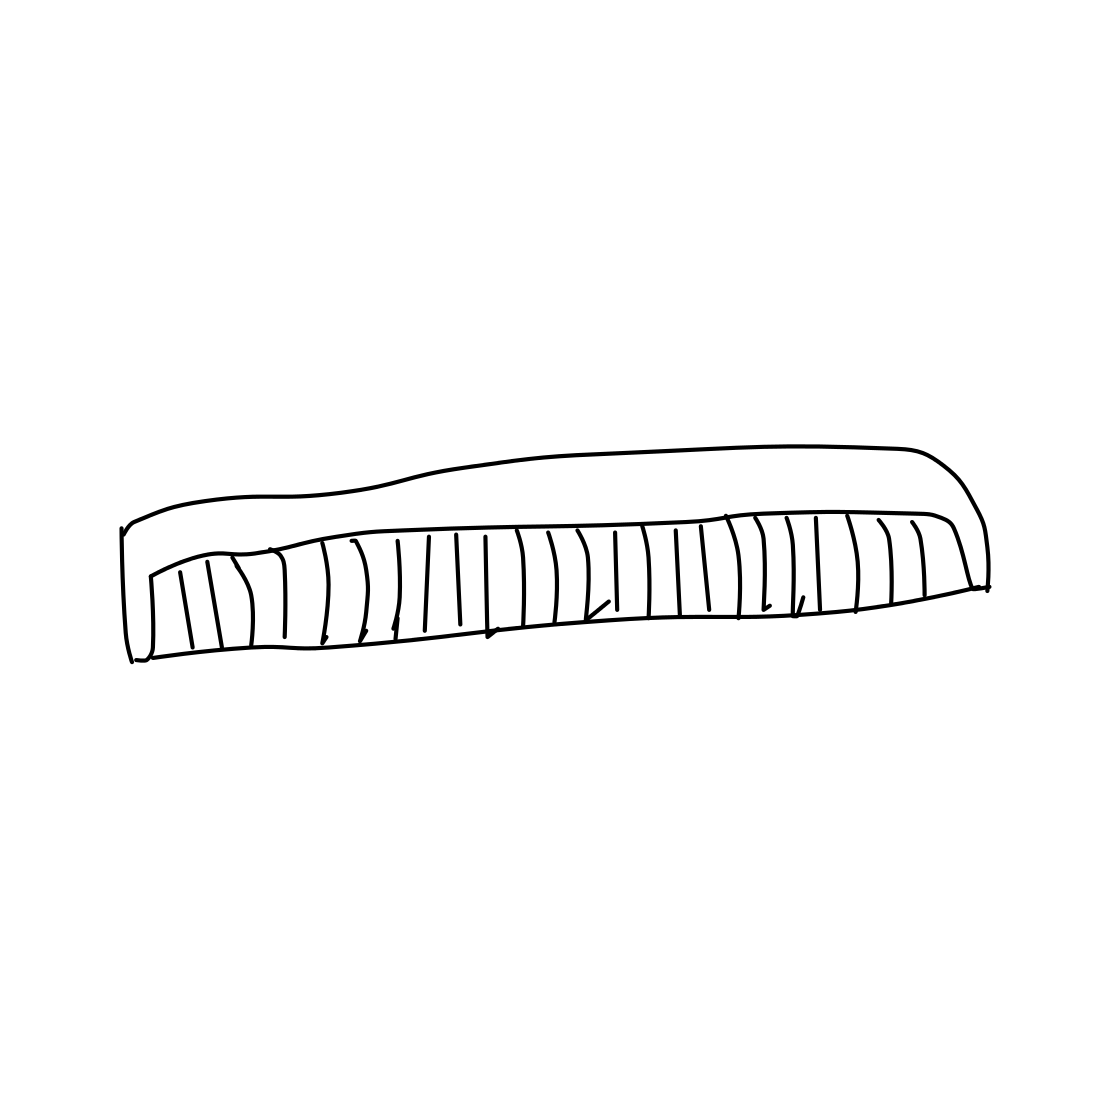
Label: comb